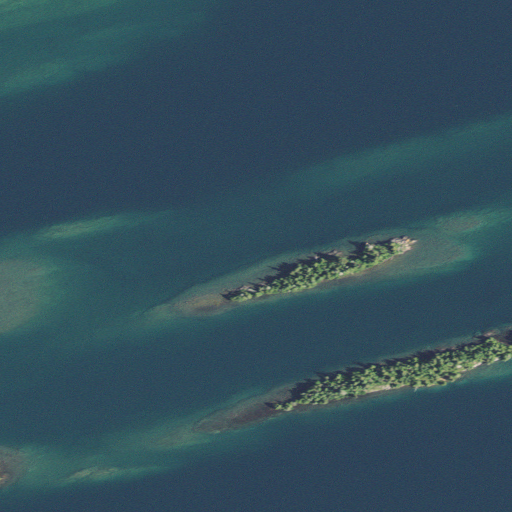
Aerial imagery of island in Michigan named Chippers Island containing open water, barren land, and grassland